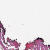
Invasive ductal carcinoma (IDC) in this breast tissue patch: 0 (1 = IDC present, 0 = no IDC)